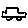
Label: car